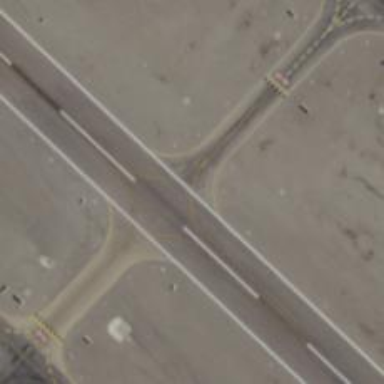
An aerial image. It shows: Image of taxiway at airport.